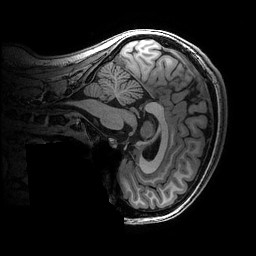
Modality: T1w
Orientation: sagittal
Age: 15
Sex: male
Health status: ill
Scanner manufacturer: ge
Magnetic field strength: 3 T
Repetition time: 0.007664 s
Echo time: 0.00342 s